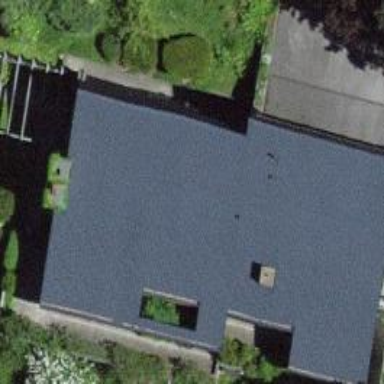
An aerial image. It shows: Residential building.